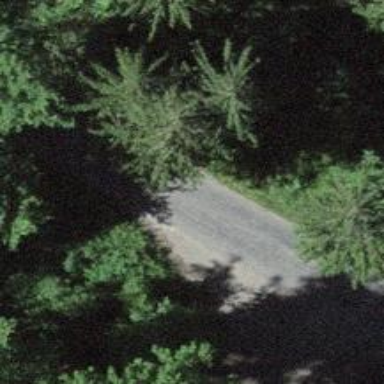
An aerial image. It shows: Unclassified road with asphalt surface.